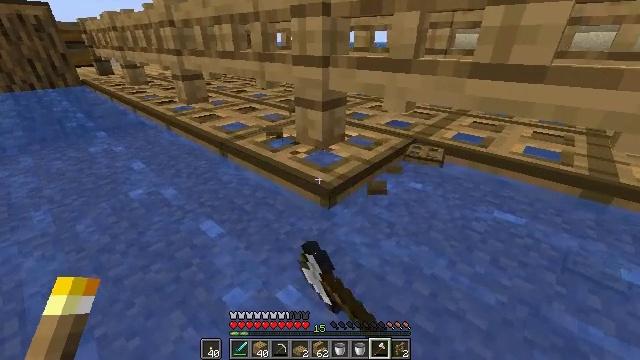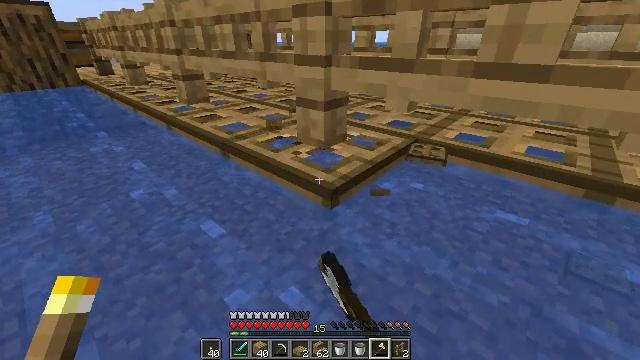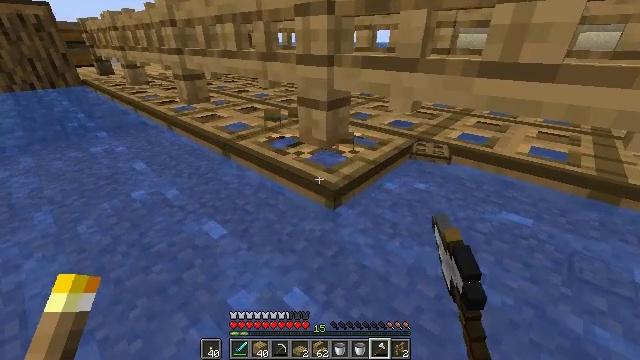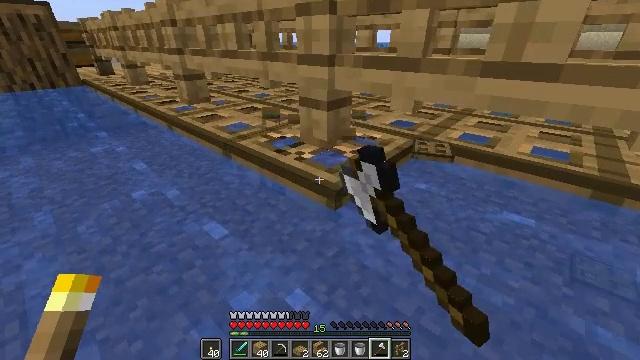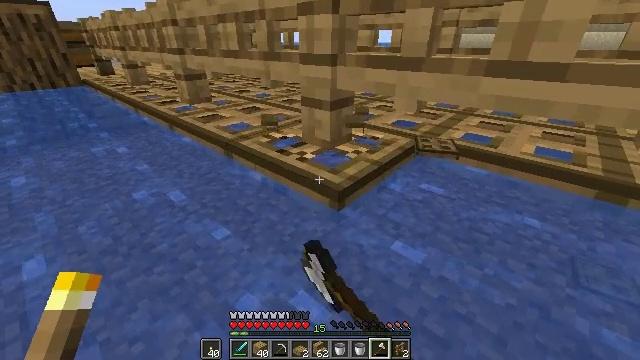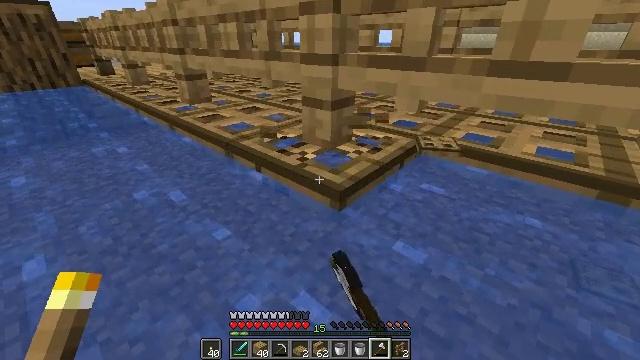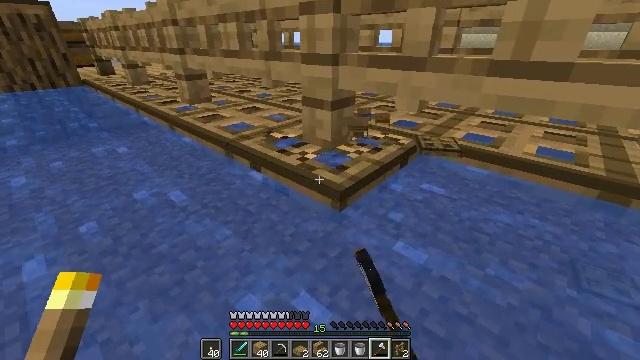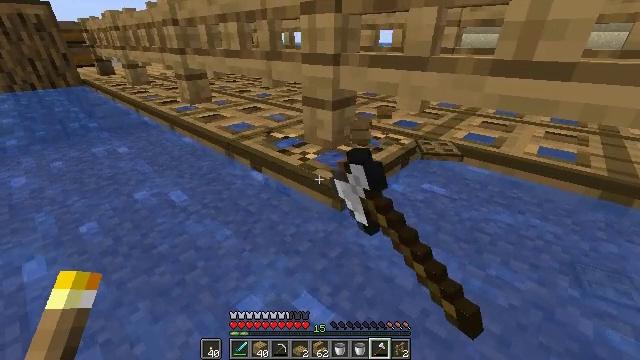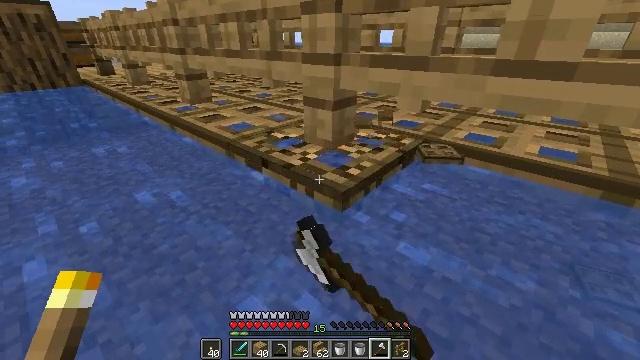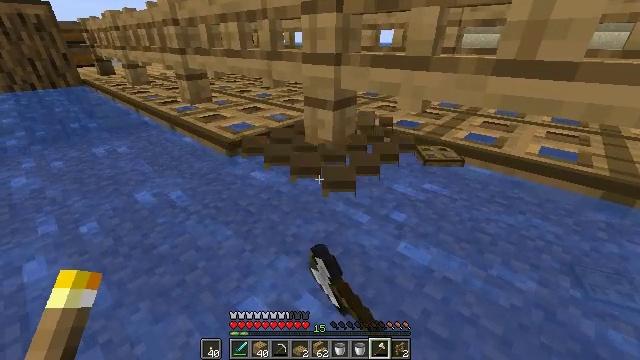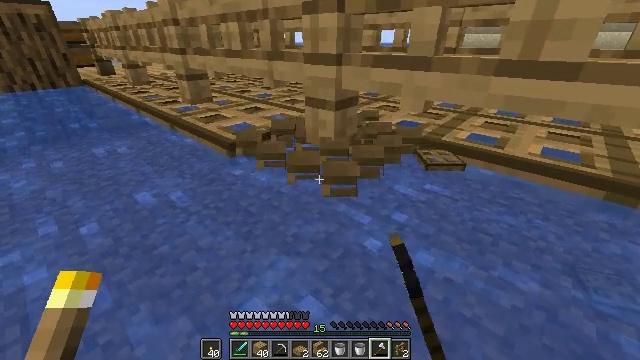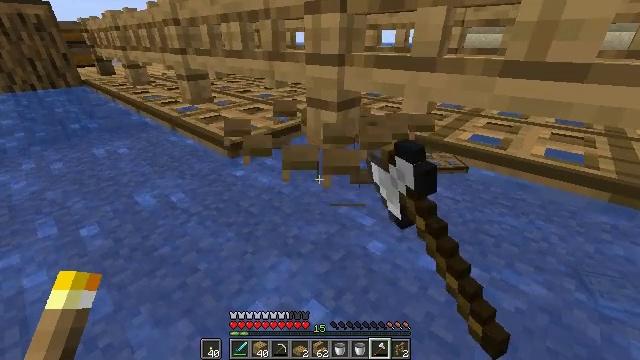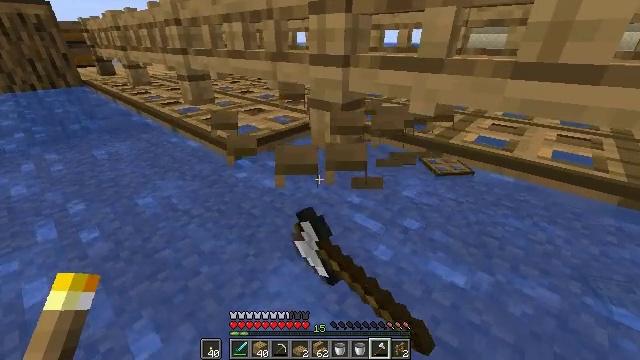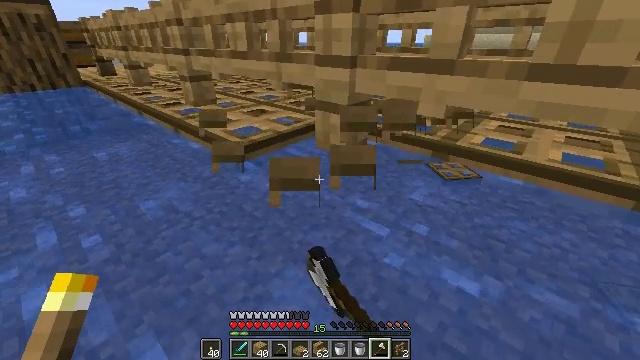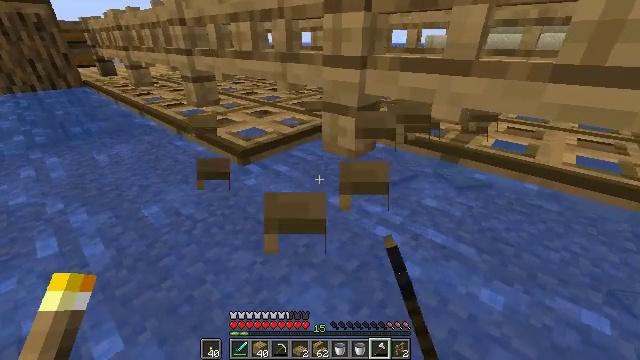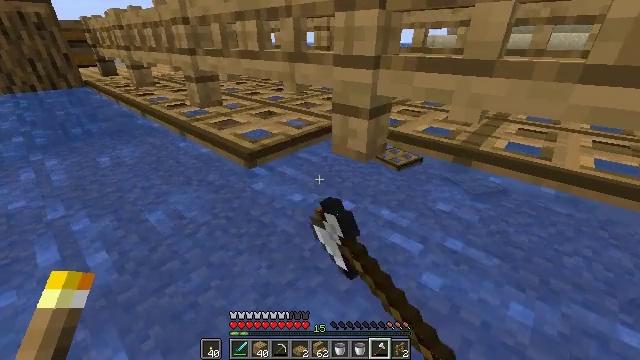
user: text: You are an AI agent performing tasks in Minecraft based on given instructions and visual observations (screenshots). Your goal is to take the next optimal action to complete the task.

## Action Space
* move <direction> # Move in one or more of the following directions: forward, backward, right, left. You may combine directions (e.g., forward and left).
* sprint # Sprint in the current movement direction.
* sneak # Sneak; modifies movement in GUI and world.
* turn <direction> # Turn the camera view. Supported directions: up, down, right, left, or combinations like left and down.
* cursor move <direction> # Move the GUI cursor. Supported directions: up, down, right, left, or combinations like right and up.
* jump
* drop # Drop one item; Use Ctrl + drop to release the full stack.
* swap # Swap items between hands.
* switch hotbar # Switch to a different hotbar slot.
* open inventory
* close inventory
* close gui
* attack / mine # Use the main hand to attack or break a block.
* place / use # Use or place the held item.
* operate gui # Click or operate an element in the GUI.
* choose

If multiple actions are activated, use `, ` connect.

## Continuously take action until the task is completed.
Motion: motion action
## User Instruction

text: Get the oak trapdoor back into your inventory.
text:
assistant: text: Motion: attack / mine
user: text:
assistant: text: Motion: attack / mine
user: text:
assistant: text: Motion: attack / mine
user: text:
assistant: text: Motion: attack / mine
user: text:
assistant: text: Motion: attack / mine
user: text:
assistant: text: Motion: attack / mine
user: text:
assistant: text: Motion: attack / mine
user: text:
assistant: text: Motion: attack / mine
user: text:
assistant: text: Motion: attack / mine
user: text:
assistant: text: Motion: move forward and move left, attack / mine
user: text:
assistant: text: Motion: move forward and move left, attack / mine
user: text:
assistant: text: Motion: move forward and move left, attack / mine
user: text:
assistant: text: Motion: move forward and move left, attack / mine
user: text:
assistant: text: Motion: move forward and move left, attack / mine
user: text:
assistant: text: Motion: move forward and move left, attack / mine
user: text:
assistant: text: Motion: move forward and move left, attack / mine
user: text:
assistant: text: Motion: move forward and move left, attack / mine
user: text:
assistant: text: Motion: move forward and move left, attack / mine
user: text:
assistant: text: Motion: move forward and move left, attack / mine
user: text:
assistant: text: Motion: move forward and move left, attack / mine
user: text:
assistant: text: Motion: move forward and move left, attack / mine
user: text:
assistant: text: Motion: attack / mine
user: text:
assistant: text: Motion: attack / mine
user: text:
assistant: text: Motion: attack / mine
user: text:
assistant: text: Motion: attack / mine
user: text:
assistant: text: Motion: attack / mine
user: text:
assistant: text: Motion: attack / mine
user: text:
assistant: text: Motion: attack / mine
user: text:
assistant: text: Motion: attack / mine
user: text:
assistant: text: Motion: attack / mine